Question: I'm in the process of rewriting the <URL>, a variation of a recurrent neural network used for training encodings in the context of word segmentation from continuous speech or text. The writer of the original code manually wrote the network in Numpy, while I want to optimize it with Pytorch. However, they implement something they call "temperature" and a "fahlman offset":

This clearly isn't the actual derivative of tanh(x), one of their activation functions, but they used this derivative instead. How would I go about implementing this modification in Pytorch?
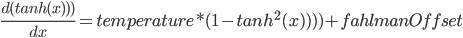
Answer: Basically, you add a <URL> like so:
'''
a = Variable(torch.randn(2,2), requires_grad=True)
m = nn.Linear(2,1)
m(a).mean().backward()
print(a.grad)
# shows a 2x2 tensor of non-zero values
temperature = 0.3
fahlmanOffset = .1
def hook(module, grad_input, grad_output):
# Use custom gradient output
return grad_output * temperature + fahlmanOffset
m.register_backward_hook(hook)
a.grad.zero_()
m(a).mean().backward()
print(a.grad)
# shows a 2x2 tensor with modified gradient
'''
(courtesy of <URL>